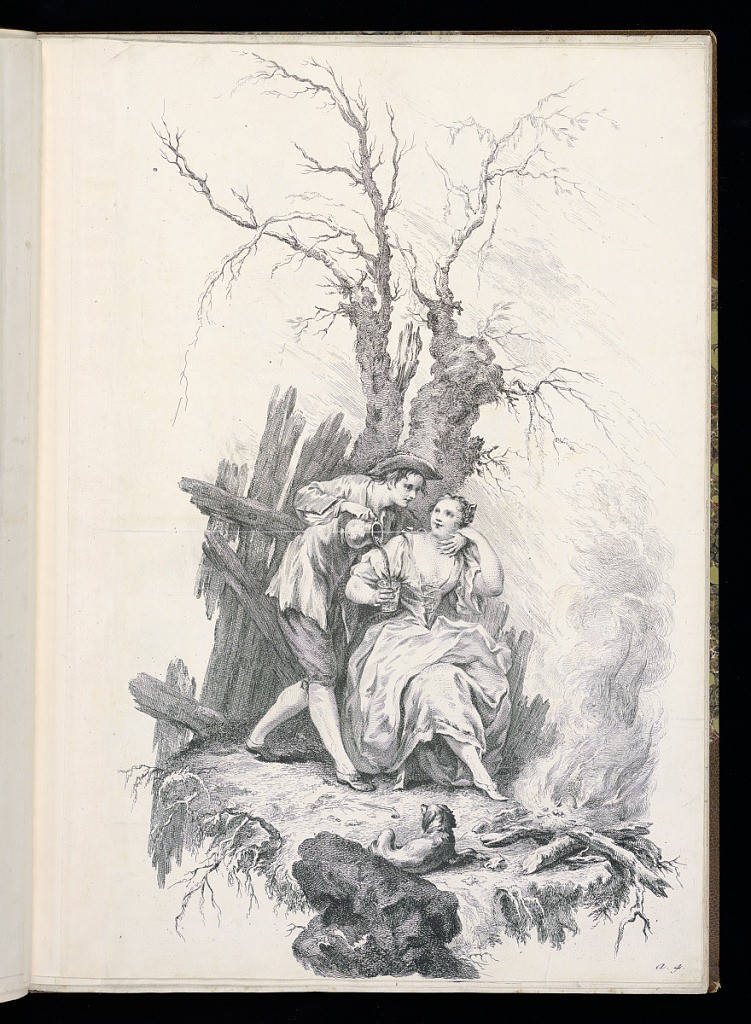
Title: Allegory of the Four Seasons - Winter
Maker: Jacopo Amigoni, Italian, 1682–1752
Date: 1739-1752
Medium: Etching and engraving on laid paper
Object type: Bound print
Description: Vignette of a man and a woman in a barren landscape. The woman is seated against a ruined fence. She holds a cup in her right hands, which the man, standing to her right, pours some liquid into. At her feet is a fire and a dog. The plate is trimmed and only the plate number is visible.